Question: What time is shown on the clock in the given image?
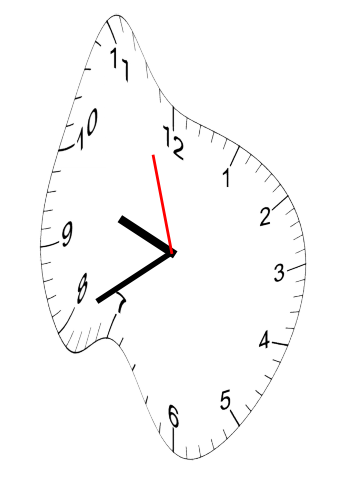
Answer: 09:39:57